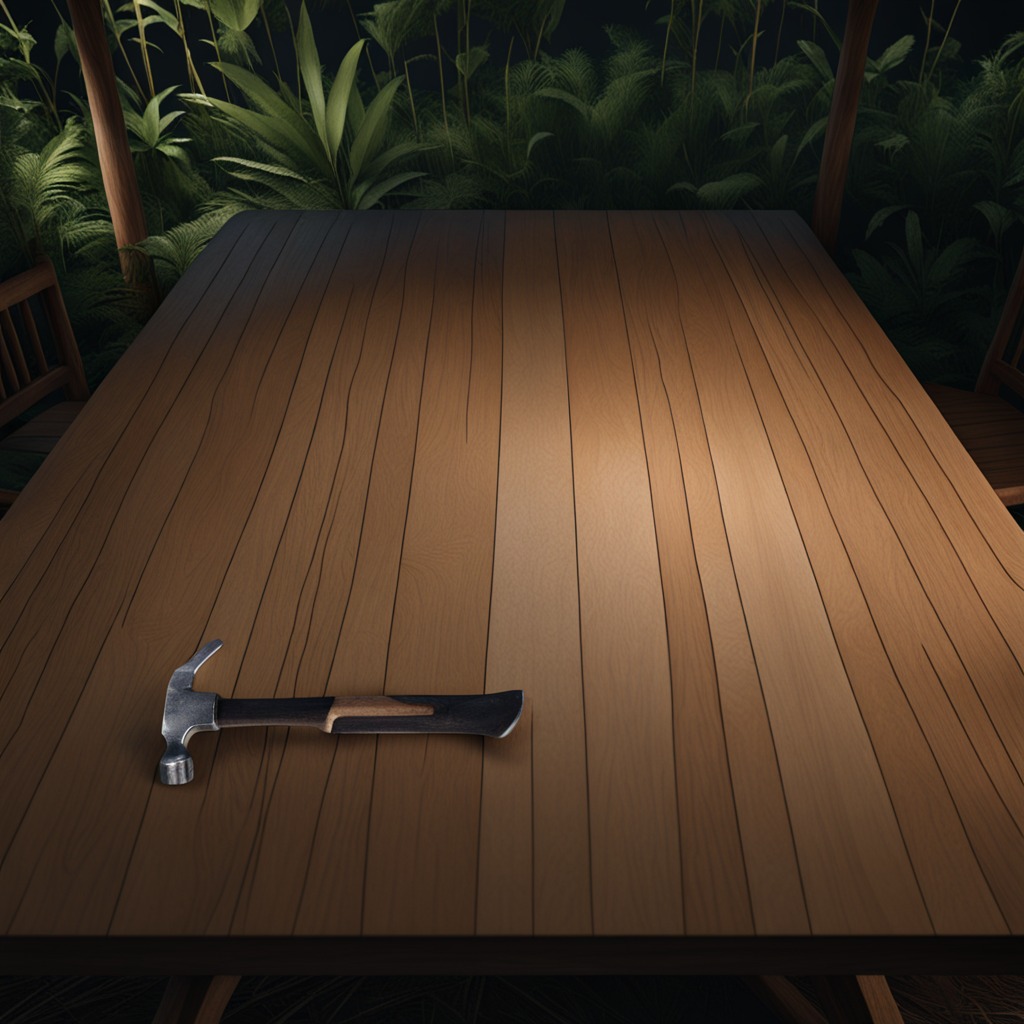
A hammer lies on the wooden table inside a jungle field workshop tent at night.